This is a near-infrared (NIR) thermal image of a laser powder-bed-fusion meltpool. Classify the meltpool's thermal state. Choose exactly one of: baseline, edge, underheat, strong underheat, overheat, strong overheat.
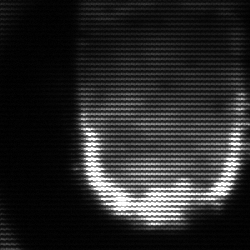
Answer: baseline